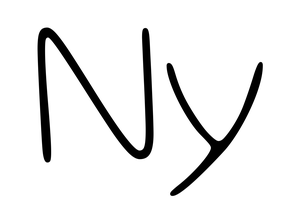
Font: Gluten_Thin